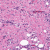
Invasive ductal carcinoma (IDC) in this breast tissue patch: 0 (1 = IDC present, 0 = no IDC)